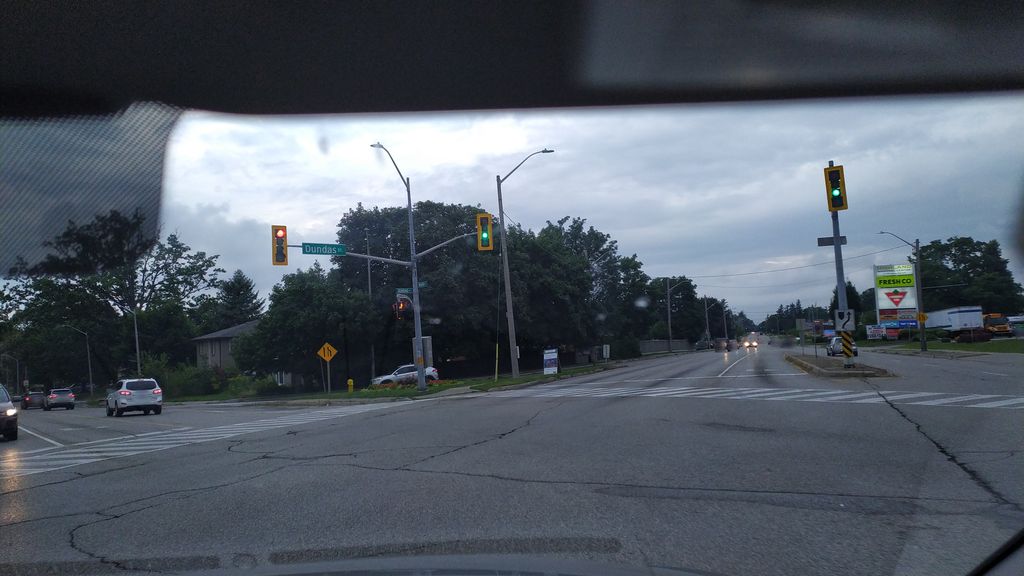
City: kitchener-waterloo